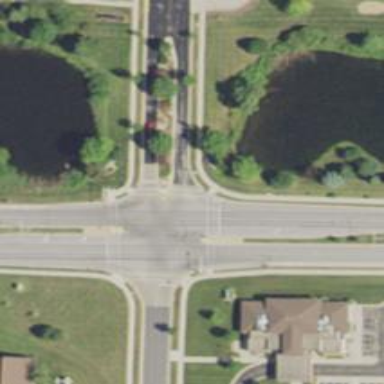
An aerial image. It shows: Footway with asphalt surface and crossing.